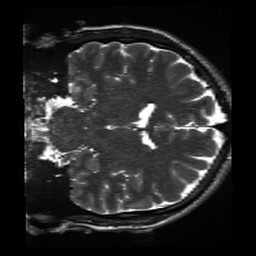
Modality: inplaneT2
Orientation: coronal
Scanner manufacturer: siemens
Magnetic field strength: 3 T
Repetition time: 11 s
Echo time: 0.059 s